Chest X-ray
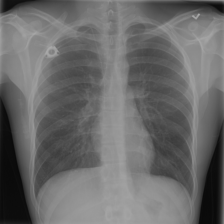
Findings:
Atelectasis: negative
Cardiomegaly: negative
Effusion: negative
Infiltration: negative
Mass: negative
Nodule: negative
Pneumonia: negative
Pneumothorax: negative
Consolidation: negative
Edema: negative
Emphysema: negative
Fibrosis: negative
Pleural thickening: negative
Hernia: negative